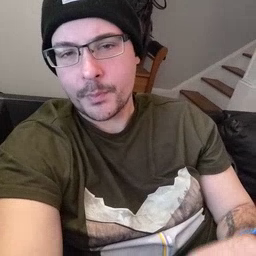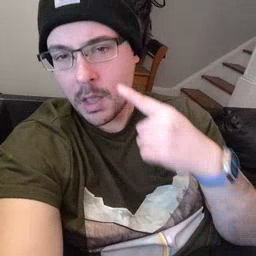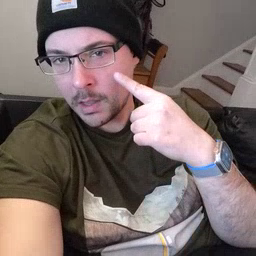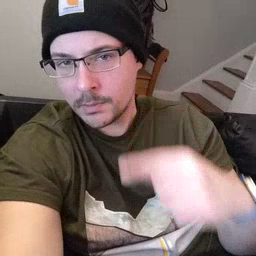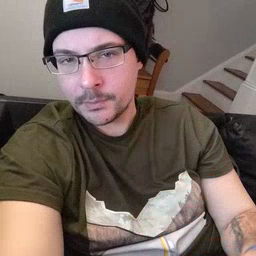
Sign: eye